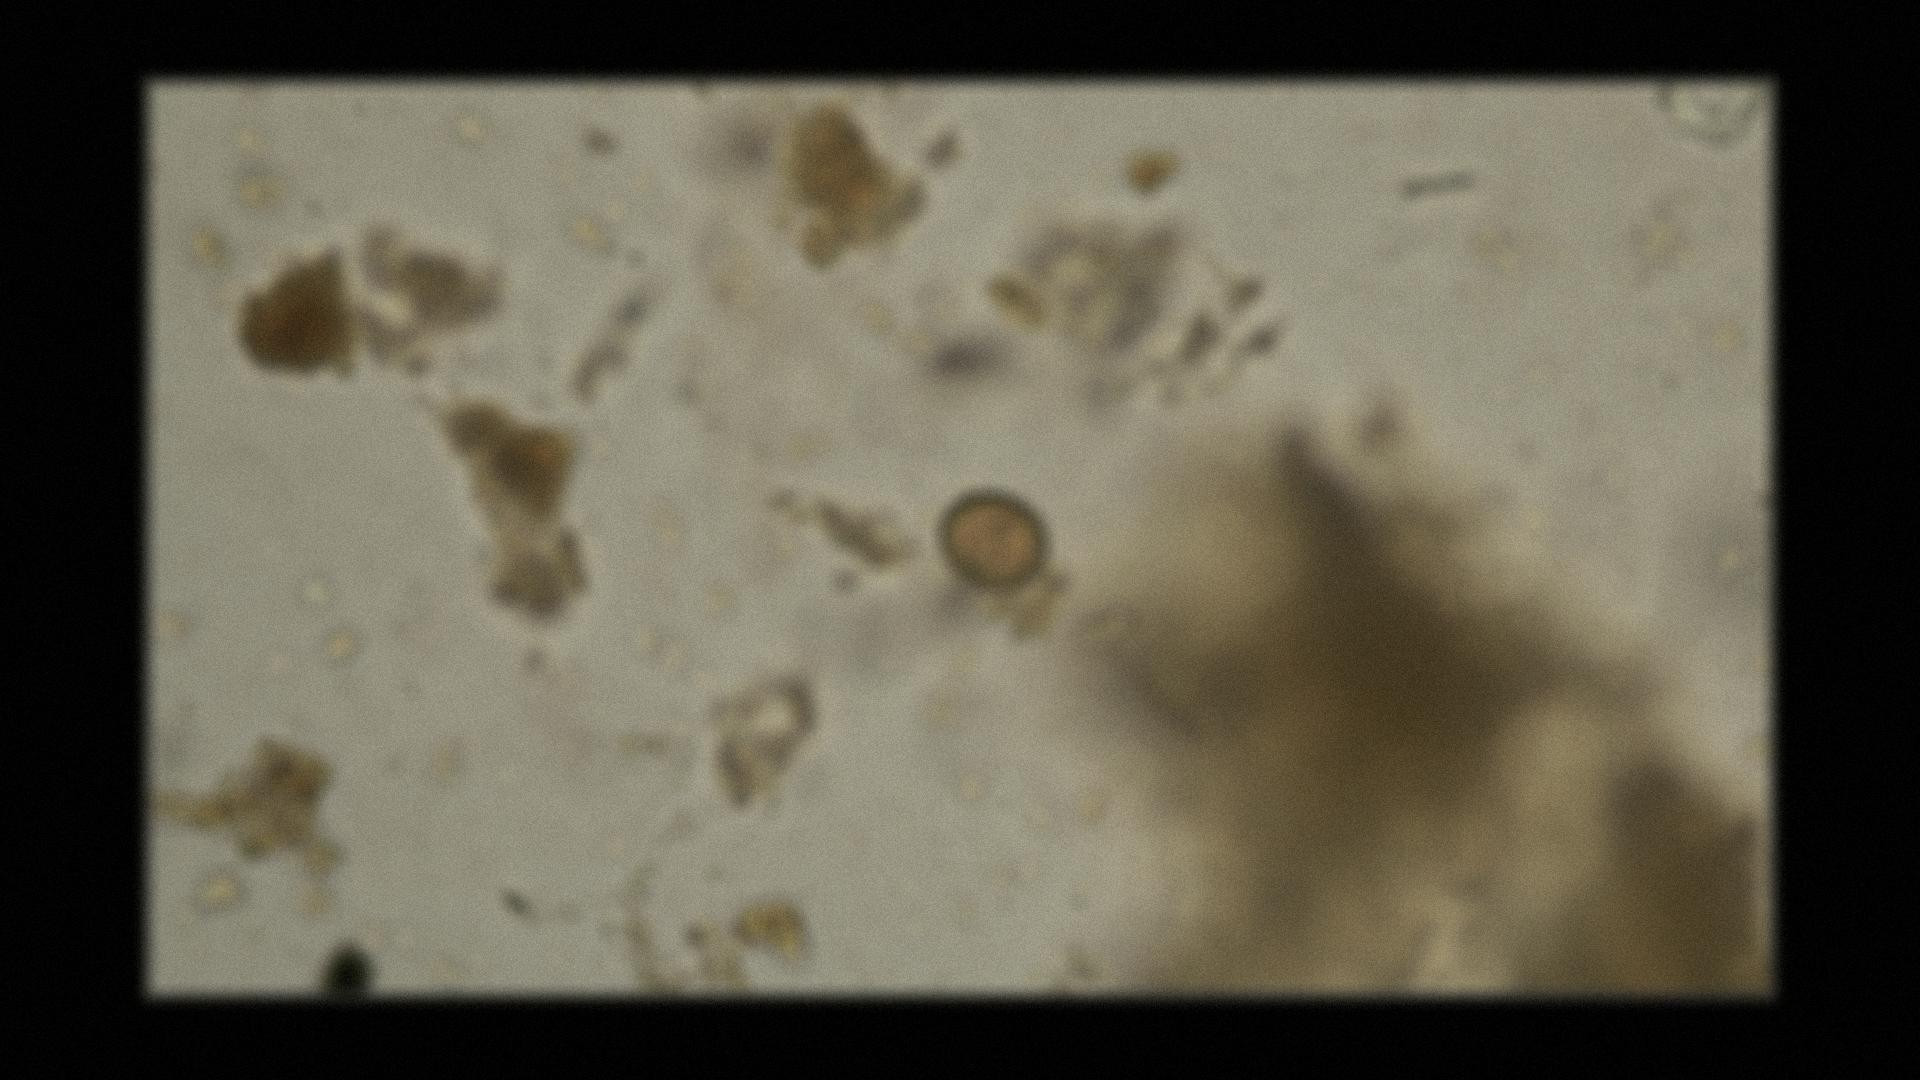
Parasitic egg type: Taenia spp. egg